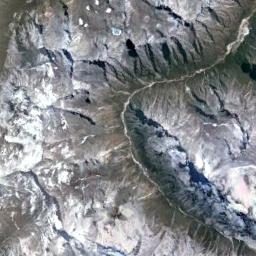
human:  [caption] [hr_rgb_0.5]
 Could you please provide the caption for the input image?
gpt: The snowberg is partly covered with snow and ice and a knife-edge ridge remains at the top of the snowberg .

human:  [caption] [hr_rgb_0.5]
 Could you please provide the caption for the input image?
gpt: There is a lot of snow on the snowberg .

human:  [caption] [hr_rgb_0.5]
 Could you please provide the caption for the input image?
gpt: The snow berg is consist of bare land and white snow .

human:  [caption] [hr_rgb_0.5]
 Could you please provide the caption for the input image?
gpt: White snow and brown bare ground intersect on the snow mountain .

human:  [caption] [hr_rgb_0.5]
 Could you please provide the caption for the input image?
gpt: There are some snow and bare land on the snowberg .